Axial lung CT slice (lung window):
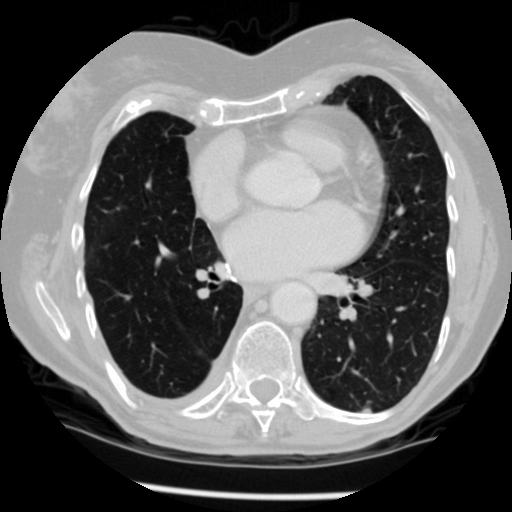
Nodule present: no